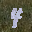
Label: 4